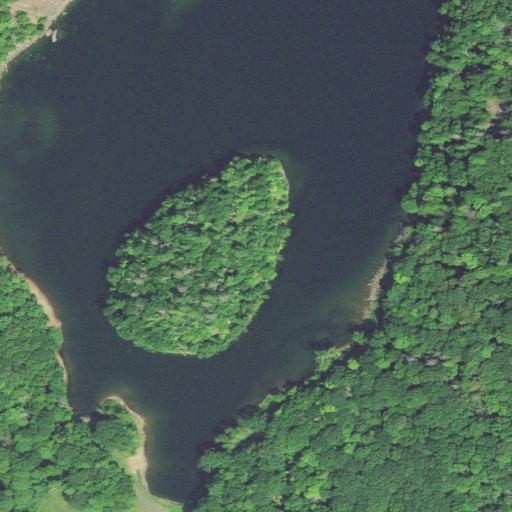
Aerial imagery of island in Connecticut named Mine Island containing open water, deciduous forest, open development, herbaceous wetlands, low intensity development, evergreen forest, medium intensity development, grassland, and barren land